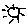
Label: sun